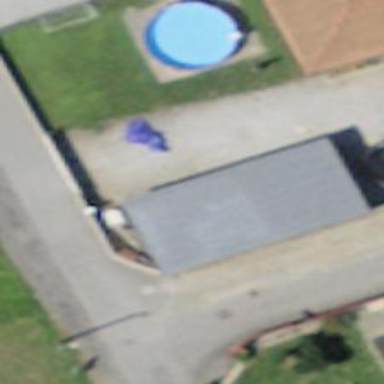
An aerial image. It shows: Garage building.